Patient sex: F
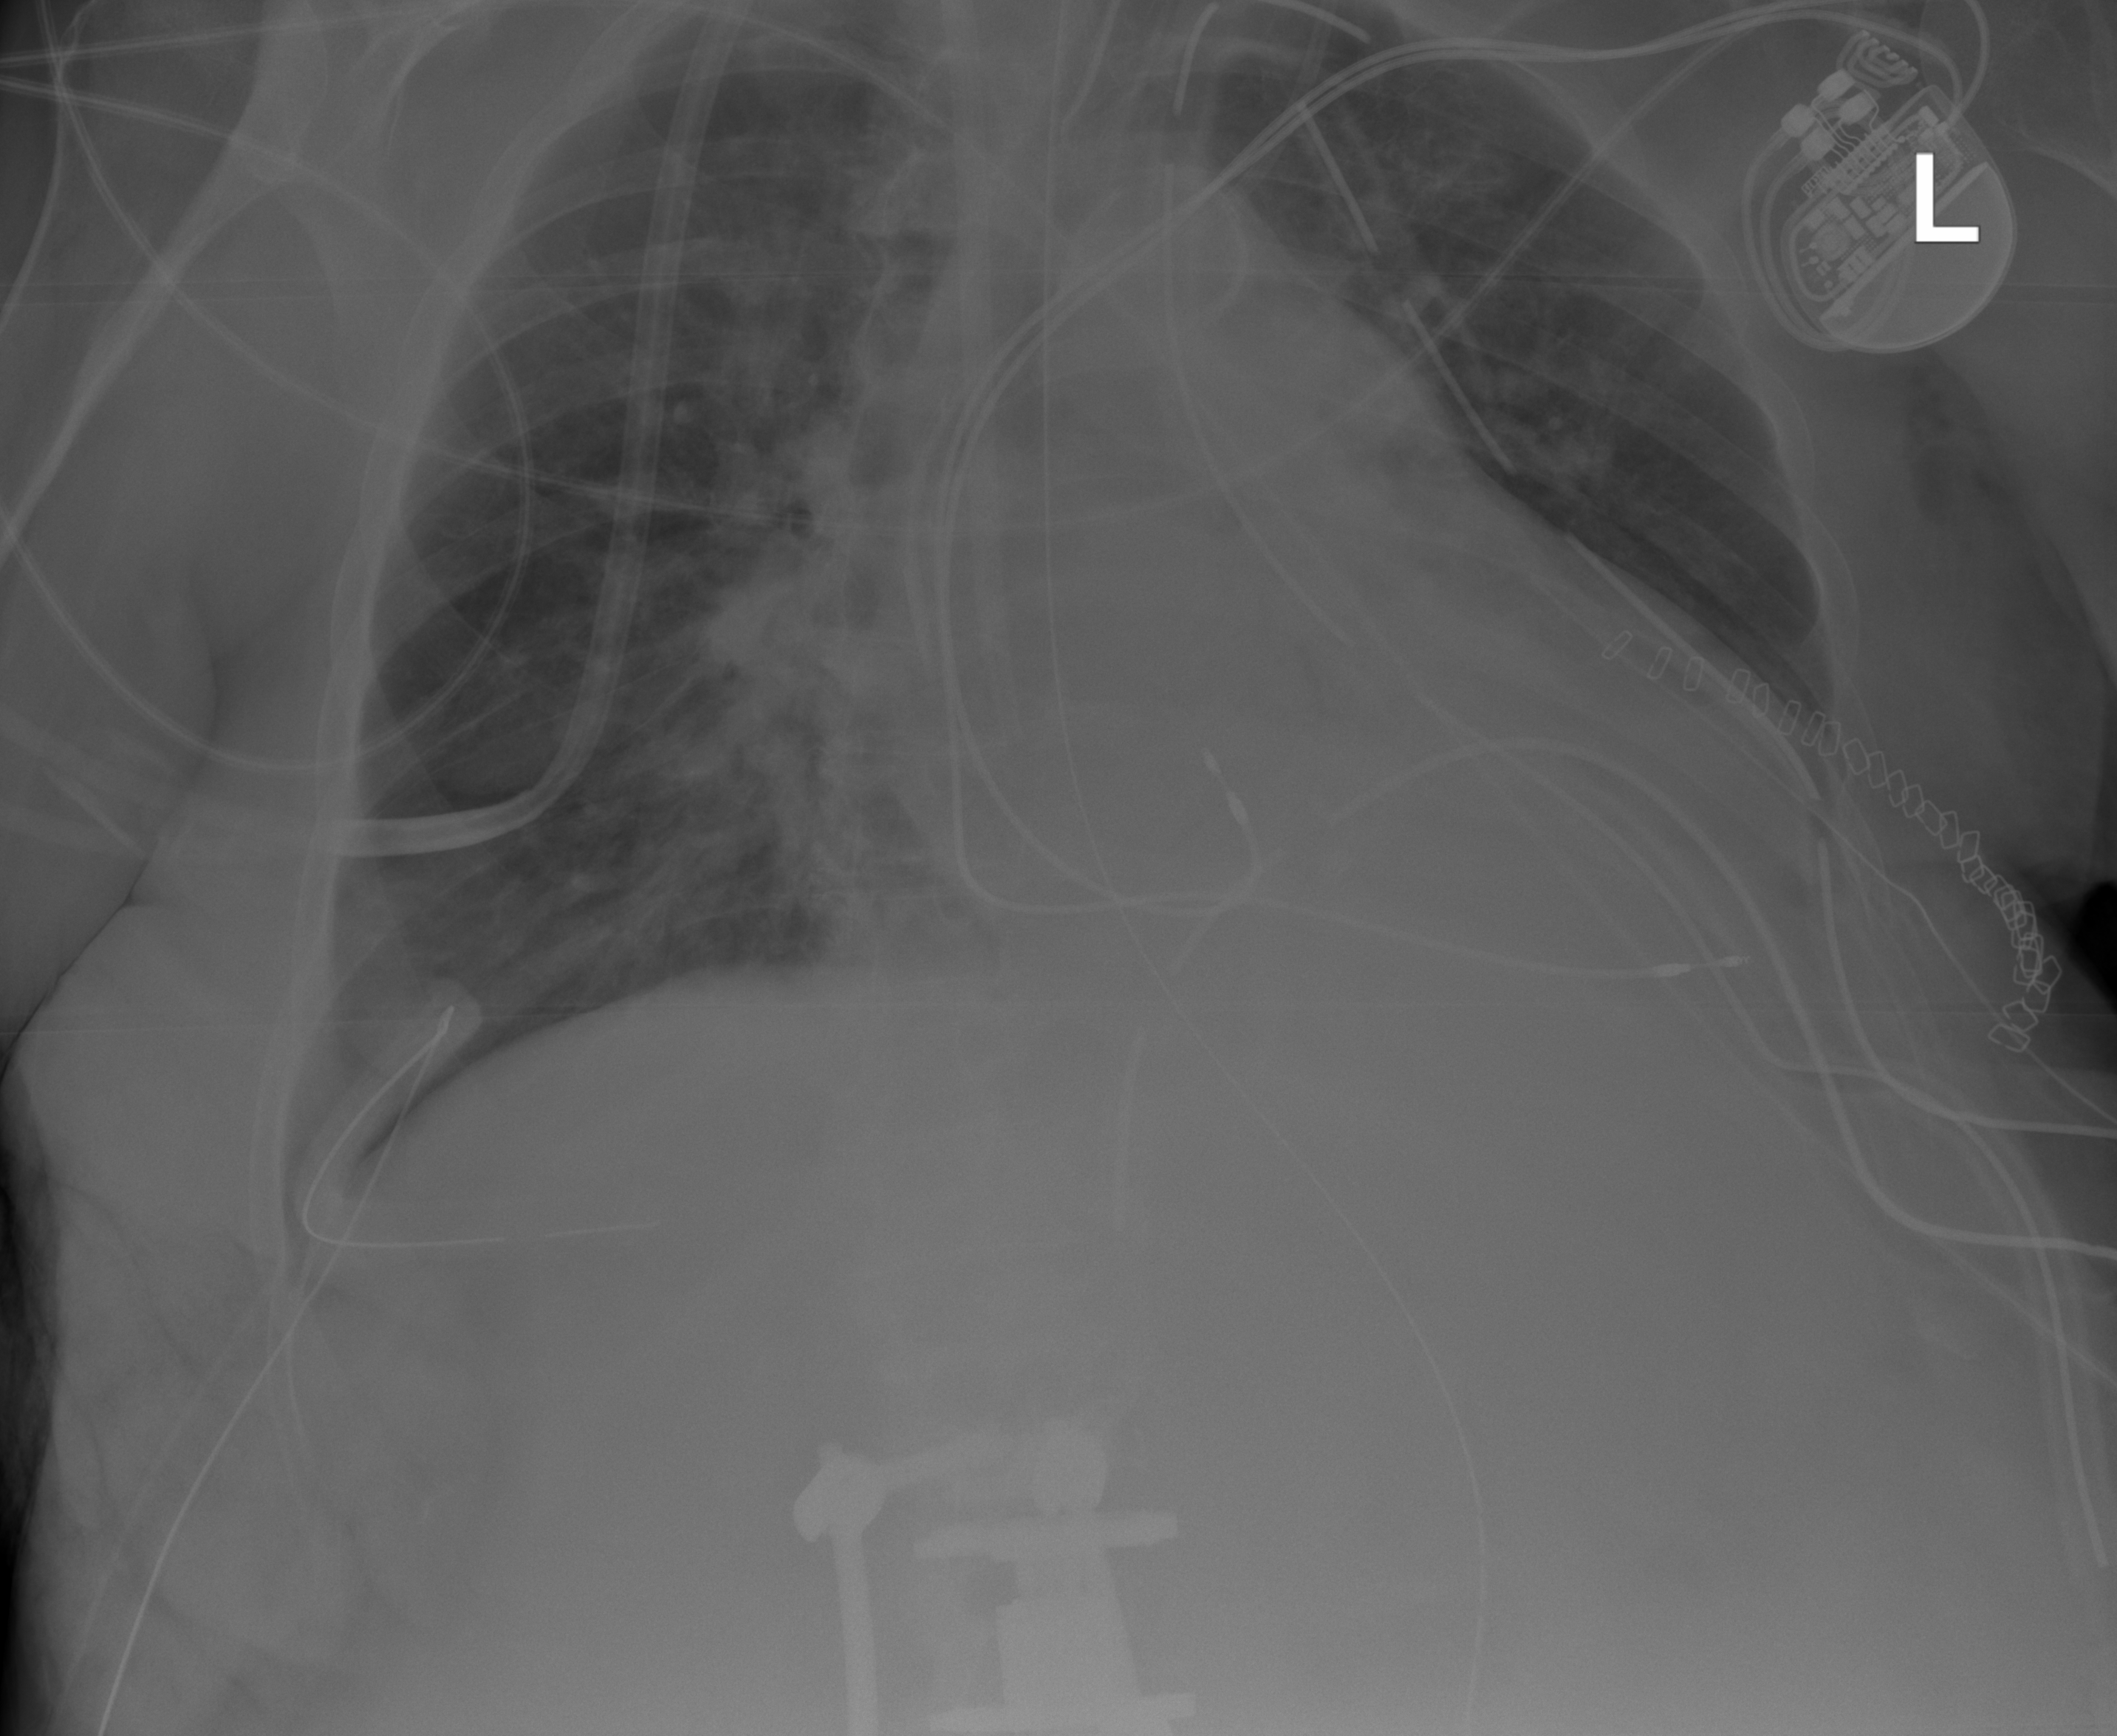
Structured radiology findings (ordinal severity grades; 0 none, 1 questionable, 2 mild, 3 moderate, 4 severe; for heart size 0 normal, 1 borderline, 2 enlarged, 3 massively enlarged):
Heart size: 2
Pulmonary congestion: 2
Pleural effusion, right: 0
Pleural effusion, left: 2
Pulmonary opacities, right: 0
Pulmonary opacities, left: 0
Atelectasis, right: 0
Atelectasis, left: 0